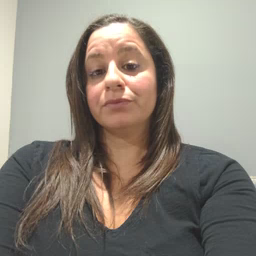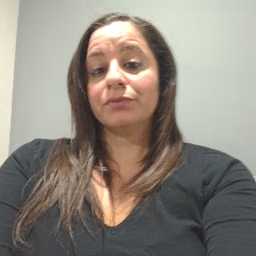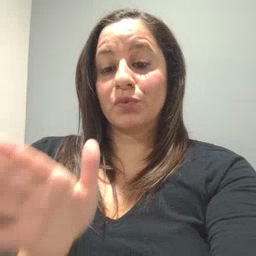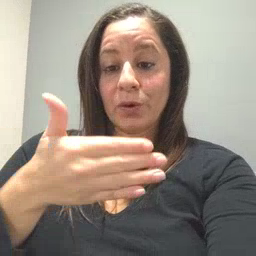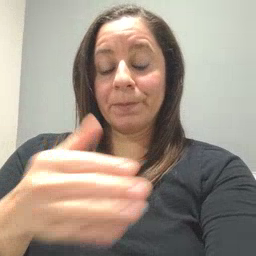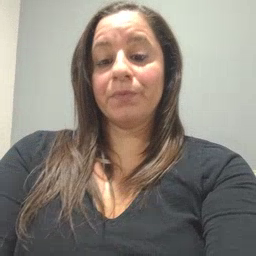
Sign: room